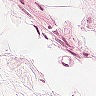
Metastatic tissue present: no